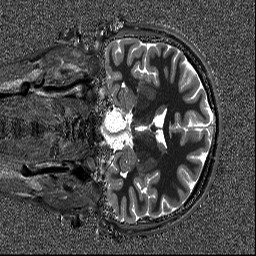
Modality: T1map
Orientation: coronal
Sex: male